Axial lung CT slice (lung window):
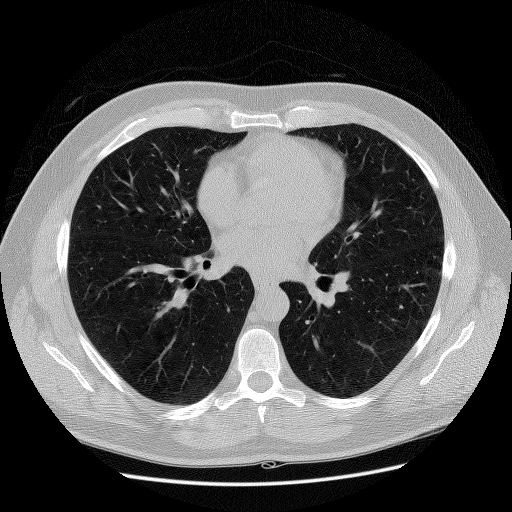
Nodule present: no